Field crop: tomato
Growth stage: 2
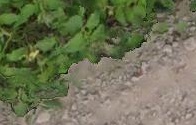
Species: tomato